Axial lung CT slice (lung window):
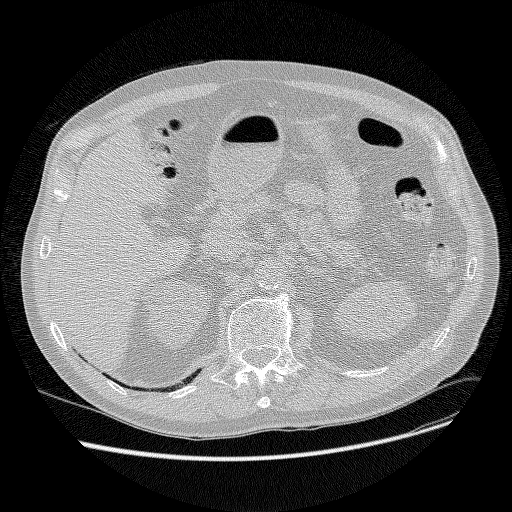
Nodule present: no